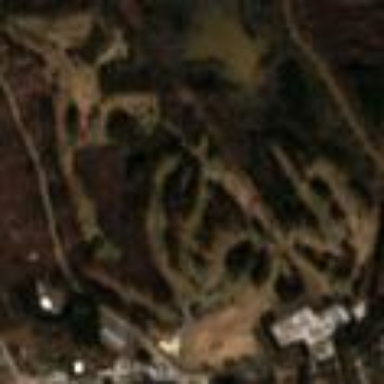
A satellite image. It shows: Golf course surrounded by greenery.